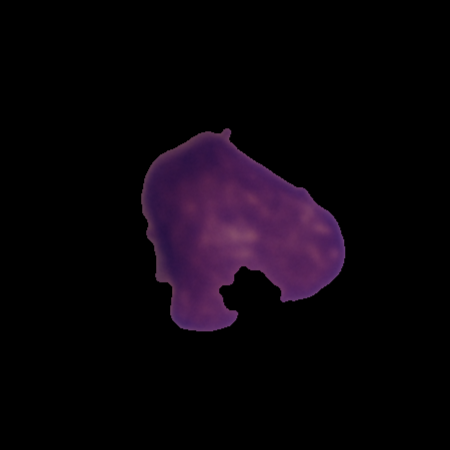
Label: healthy